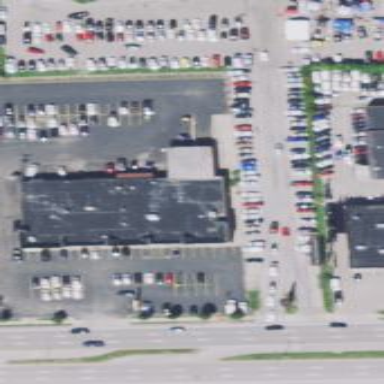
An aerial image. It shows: Retail building.